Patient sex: F
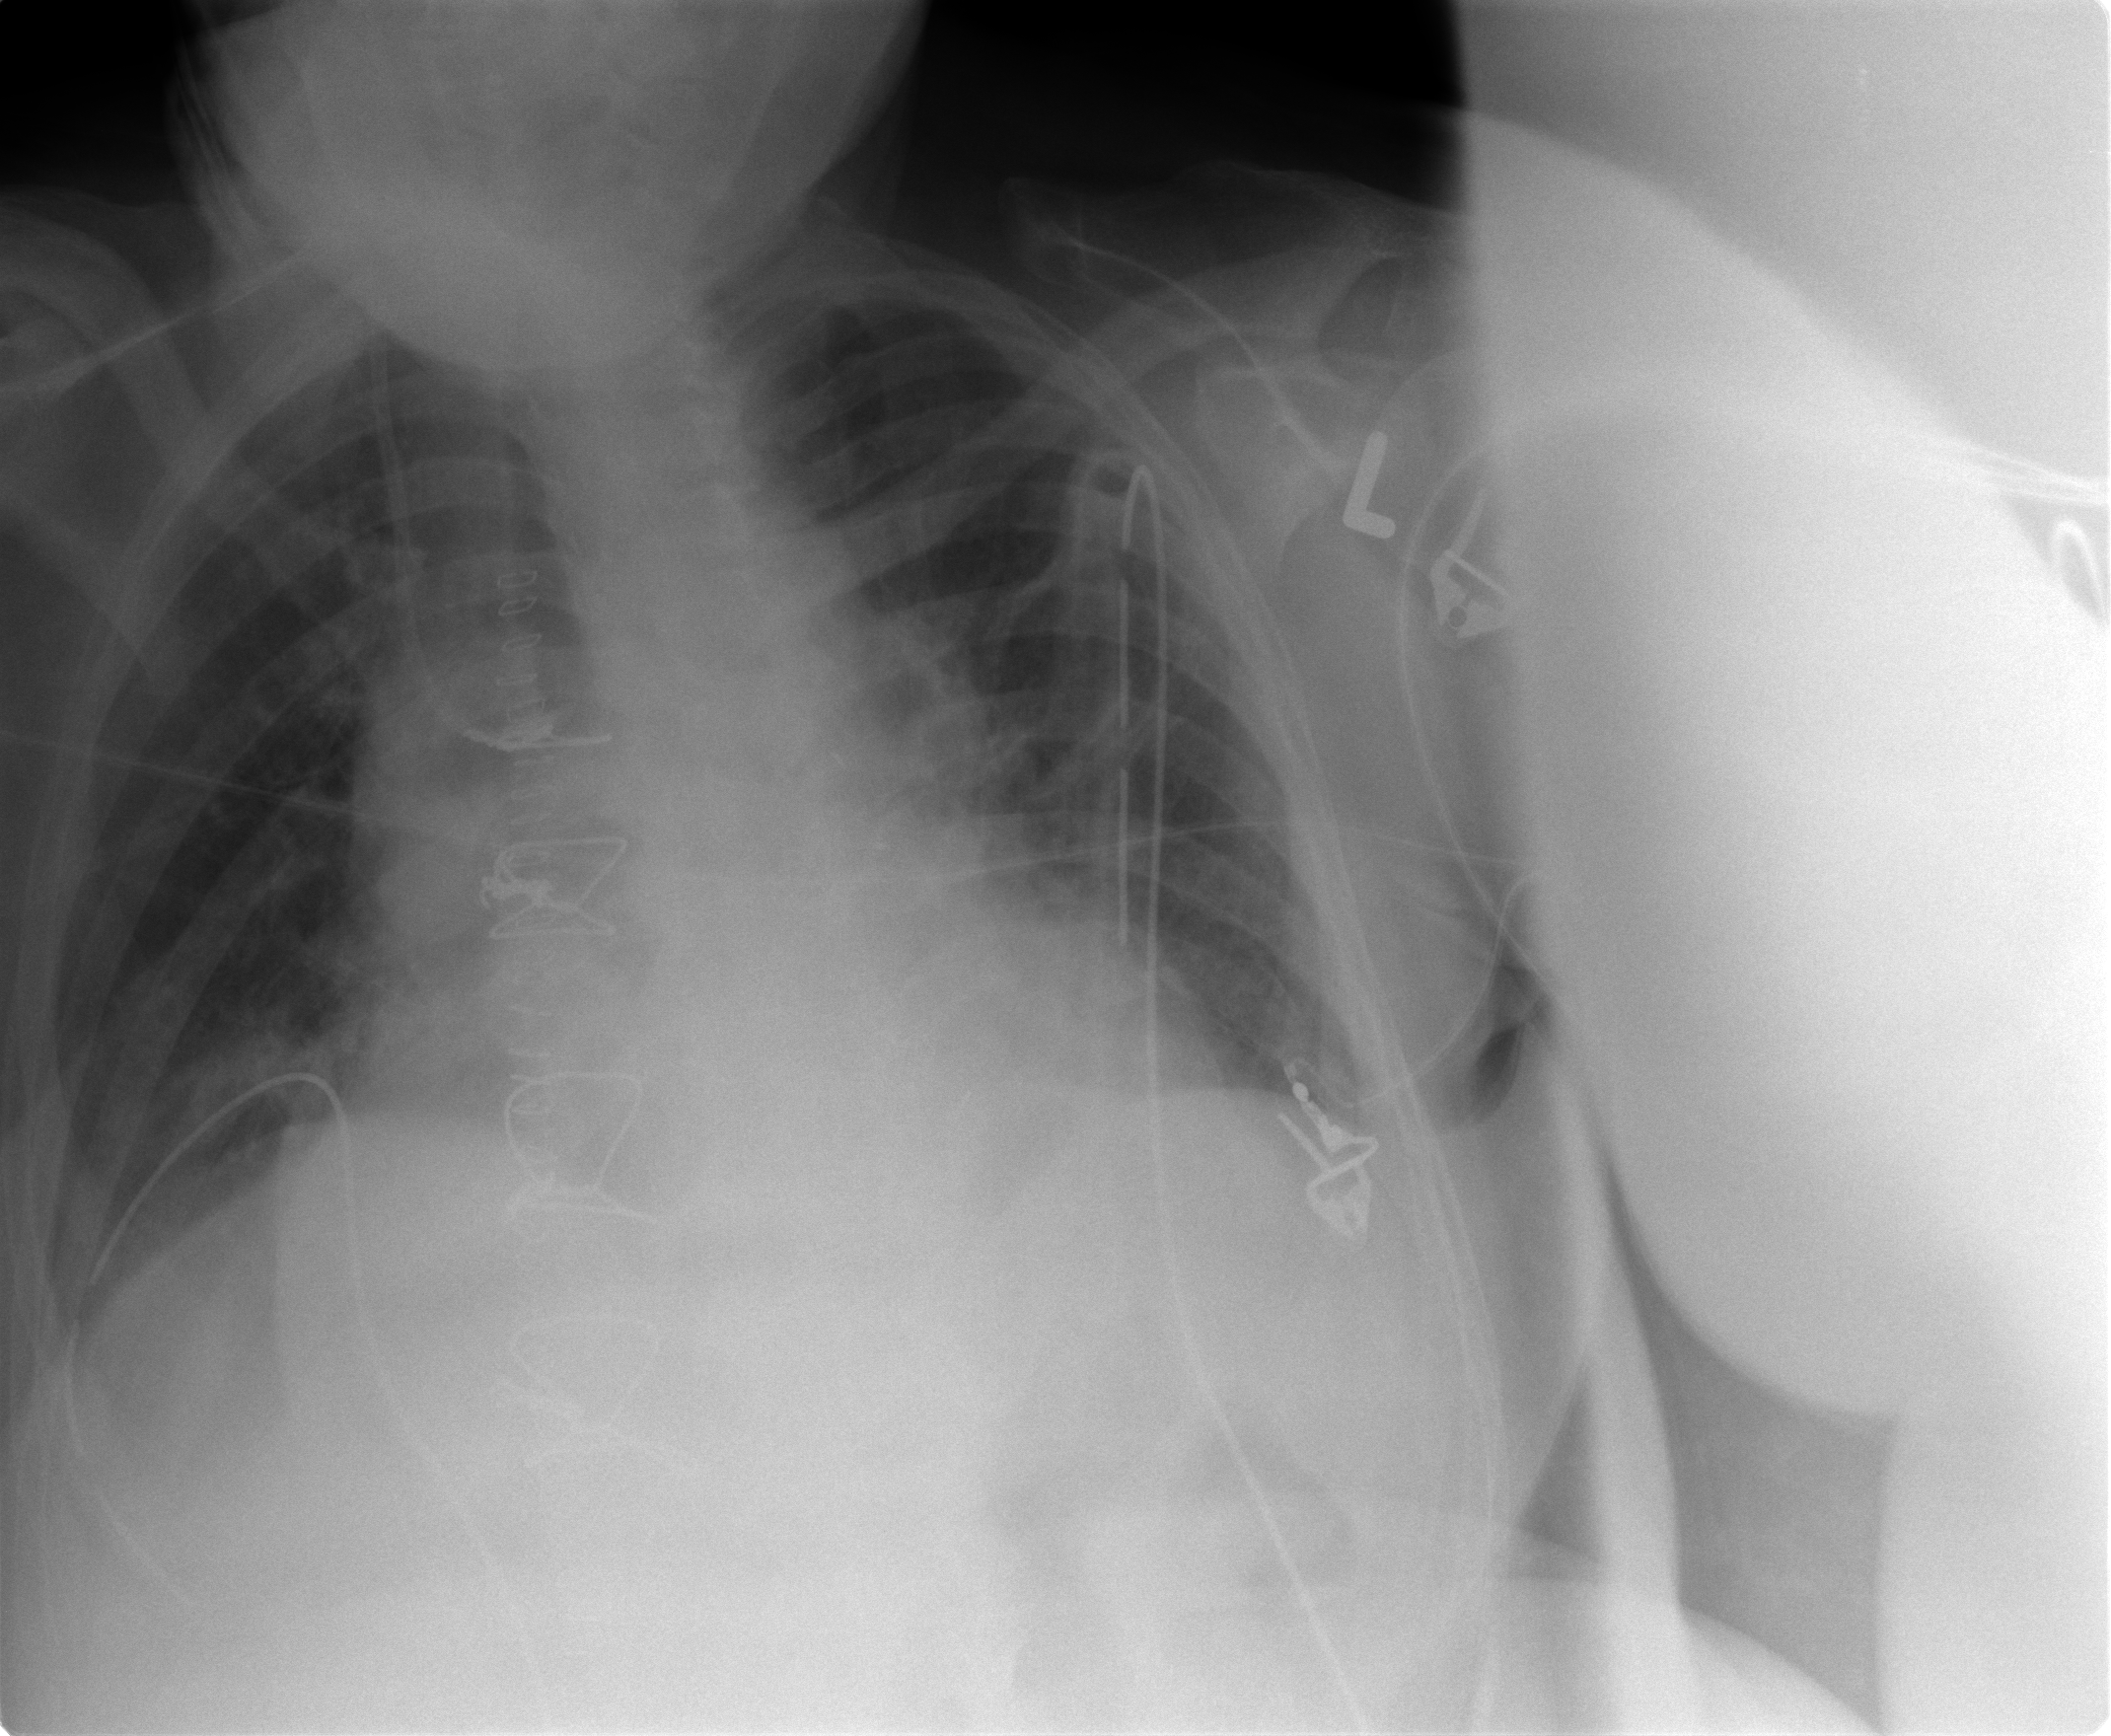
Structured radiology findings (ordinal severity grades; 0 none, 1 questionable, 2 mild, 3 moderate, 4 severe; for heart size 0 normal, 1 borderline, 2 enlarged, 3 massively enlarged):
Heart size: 2
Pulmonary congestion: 1
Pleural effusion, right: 1
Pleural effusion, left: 0
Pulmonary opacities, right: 0
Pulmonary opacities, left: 0
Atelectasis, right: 1
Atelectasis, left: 2